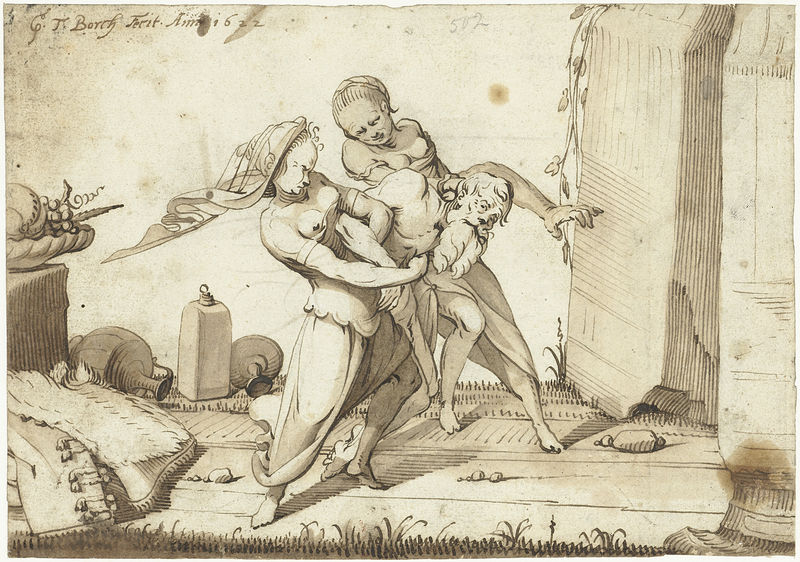
Titel: Lot en zijn dochters
Künstler: Gerard ter (I) Borch
Standort: Amsterdam
Institution: Rijksmuseum
Schlagwörter: akt, kampf, mann, nackt, frauen, zeichnung, bart, tragen, schleifen, amphoren, brüste, gewicht, wehr, 1622, bezwingung